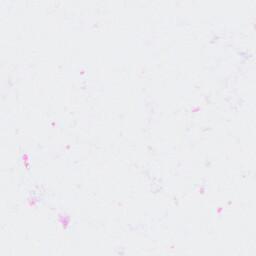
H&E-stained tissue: Breast